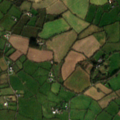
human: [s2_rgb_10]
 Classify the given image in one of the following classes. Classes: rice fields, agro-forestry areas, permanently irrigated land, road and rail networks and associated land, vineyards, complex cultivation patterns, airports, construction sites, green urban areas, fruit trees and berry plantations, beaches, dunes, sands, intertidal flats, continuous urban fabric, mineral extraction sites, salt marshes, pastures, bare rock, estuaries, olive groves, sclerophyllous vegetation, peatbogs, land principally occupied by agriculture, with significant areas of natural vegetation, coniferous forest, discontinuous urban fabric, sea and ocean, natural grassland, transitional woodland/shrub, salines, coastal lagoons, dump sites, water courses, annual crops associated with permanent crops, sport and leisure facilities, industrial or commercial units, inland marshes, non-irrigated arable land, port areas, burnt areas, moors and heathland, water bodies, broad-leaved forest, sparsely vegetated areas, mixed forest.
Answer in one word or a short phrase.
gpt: non-irrigated arable land, pastures, complex cultivation patterns, broad-leaved forest